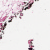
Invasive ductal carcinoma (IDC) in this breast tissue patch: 0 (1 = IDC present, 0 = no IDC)